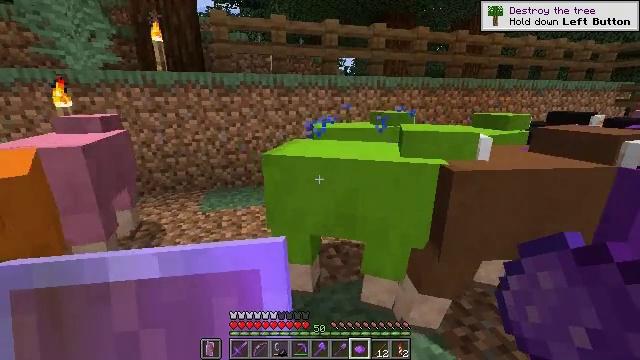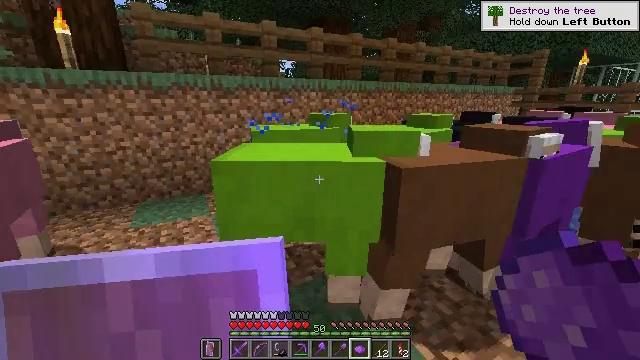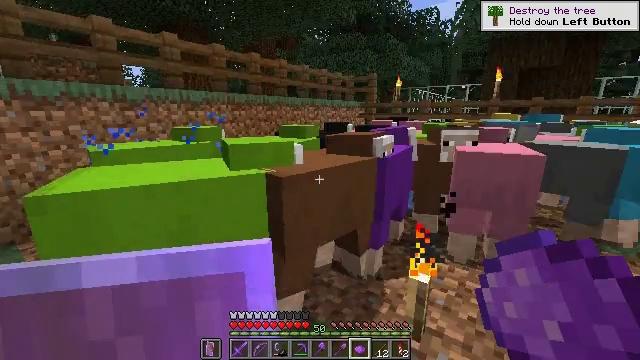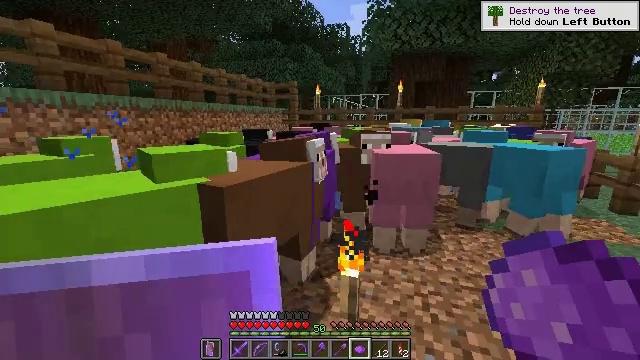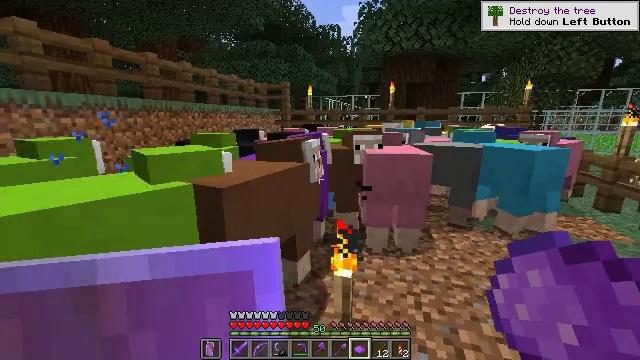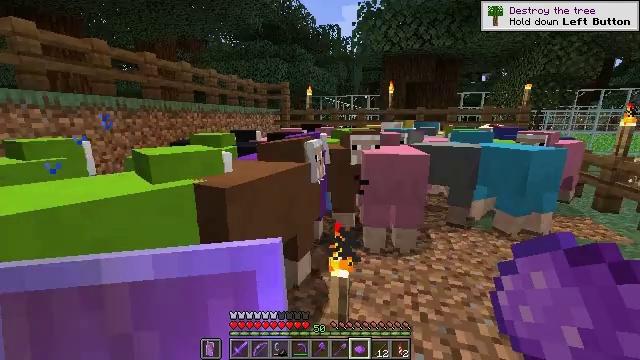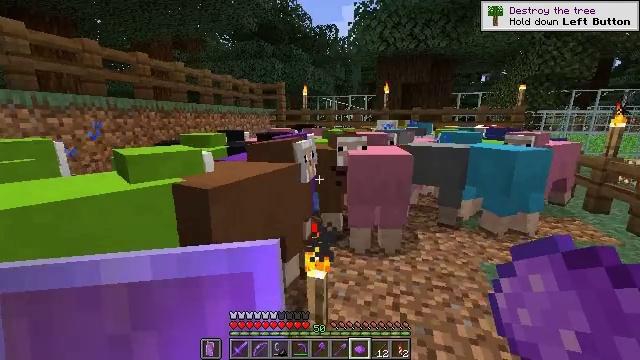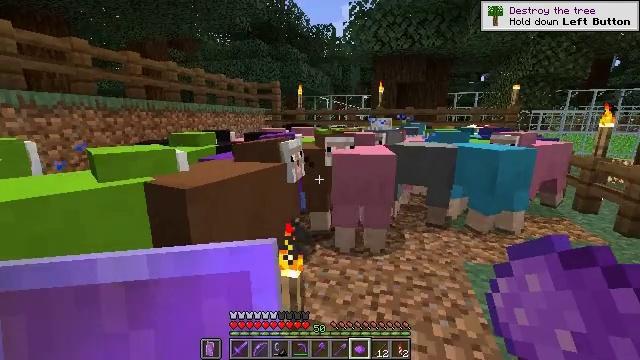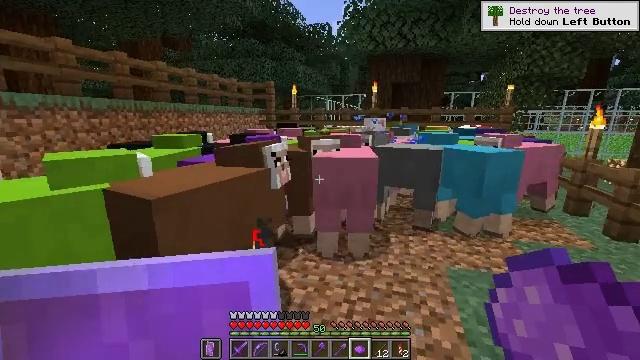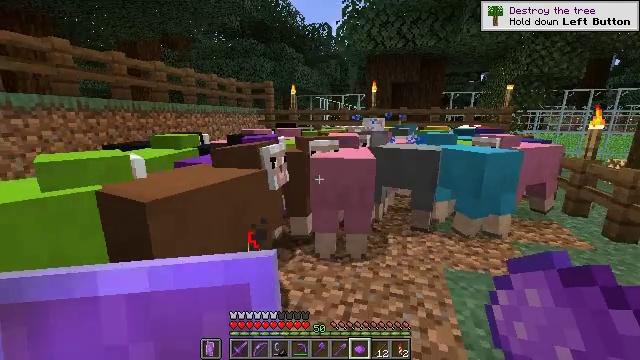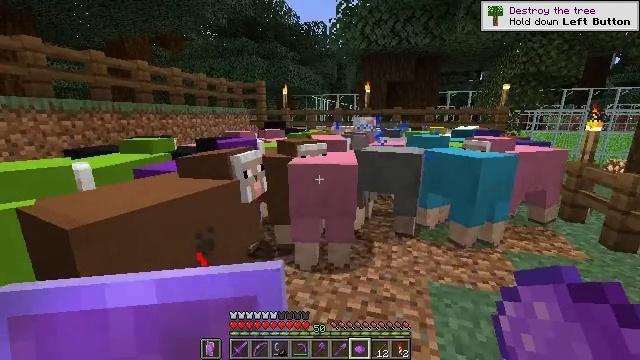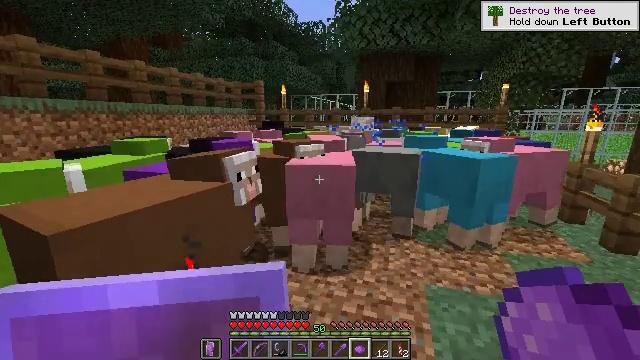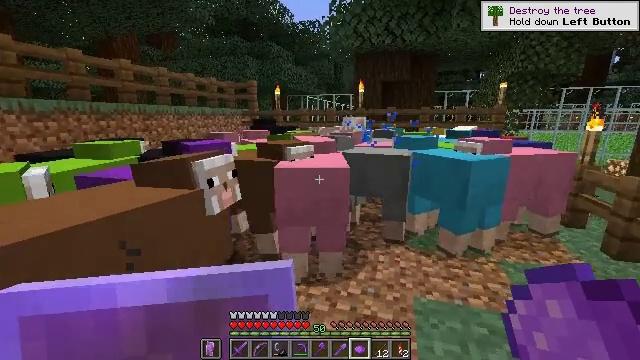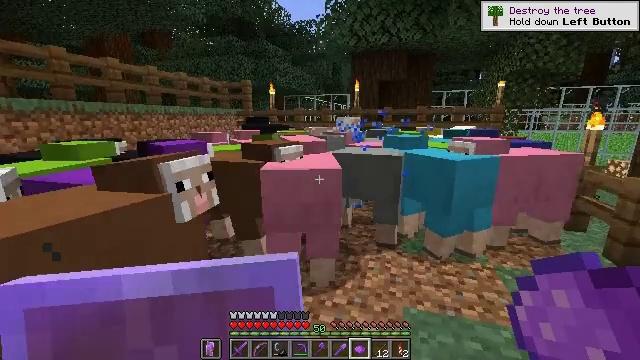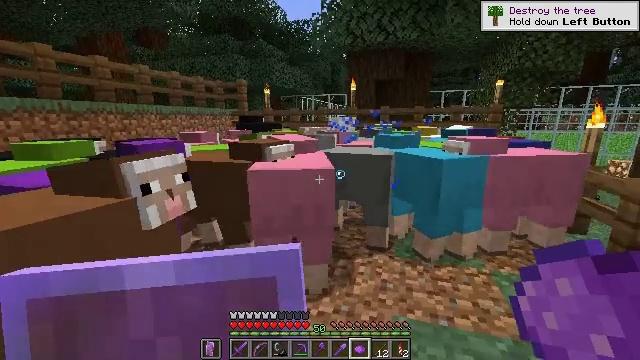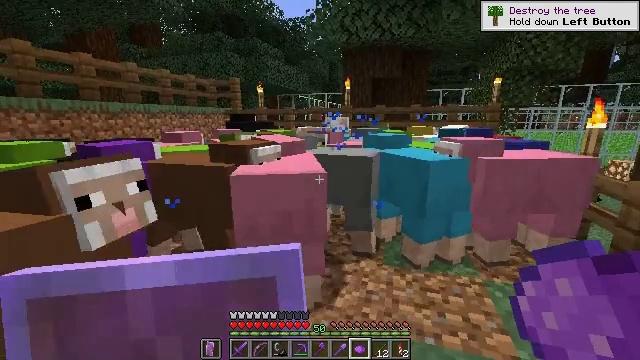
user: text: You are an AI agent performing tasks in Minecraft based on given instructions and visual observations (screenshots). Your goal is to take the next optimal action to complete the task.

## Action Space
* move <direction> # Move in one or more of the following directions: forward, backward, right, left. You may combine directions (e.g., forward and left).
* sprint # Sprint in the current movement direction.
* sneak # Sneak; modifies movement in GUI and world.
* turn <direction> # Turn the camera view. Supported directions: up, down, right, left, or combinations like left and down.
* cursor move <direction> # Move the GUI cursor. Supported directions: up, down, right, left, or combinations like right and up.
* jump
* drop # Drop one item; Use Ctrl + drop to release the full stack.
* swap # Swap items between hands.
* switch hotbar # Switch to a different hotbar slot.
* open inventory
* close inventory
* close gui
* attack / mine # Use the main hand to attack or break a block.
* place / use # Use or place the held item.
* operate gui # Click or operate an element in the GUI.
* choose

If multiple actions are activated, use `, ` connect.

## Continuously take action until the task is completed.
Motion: motion action
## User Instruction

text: Craft a purple banner by combining materials in the crafting table.
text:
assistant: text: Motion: turn right
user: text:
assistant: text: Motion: turn right and up
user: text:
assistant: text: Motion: turn right and up
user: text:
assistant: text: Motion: turn right
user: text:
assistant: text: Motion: move right
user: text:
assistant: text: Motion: move right
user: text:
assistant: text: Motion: move right
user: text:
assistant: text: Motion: move forward and move right
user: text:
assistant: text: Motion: move forward and move right
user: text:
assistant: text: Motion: move forward and move right
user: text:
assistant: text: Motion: move forward and move right
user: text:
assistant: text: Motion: move forward and move right
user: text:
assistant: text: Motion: move forward and move right
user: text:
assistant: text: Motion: move forward and move right
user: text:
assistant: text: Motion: move forward and move right
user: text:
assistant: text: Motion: move forward and move right
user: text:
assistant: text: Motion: move forward and move right
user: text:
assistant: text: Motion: move forward and move right
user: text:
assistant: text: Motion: move forward and move right
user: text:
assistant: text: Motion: move forward and move right
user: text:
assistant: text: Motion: move forward
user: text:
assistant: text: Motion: move forward
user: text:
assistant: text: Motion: move forward
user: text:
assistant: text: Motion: move forward
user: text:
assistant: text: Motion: no_op
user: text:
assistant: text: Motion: no_op
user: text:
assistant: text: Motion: no_op
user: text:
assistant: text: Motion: no_op
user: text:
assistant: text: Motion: no_op
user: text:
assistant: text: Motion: no_op